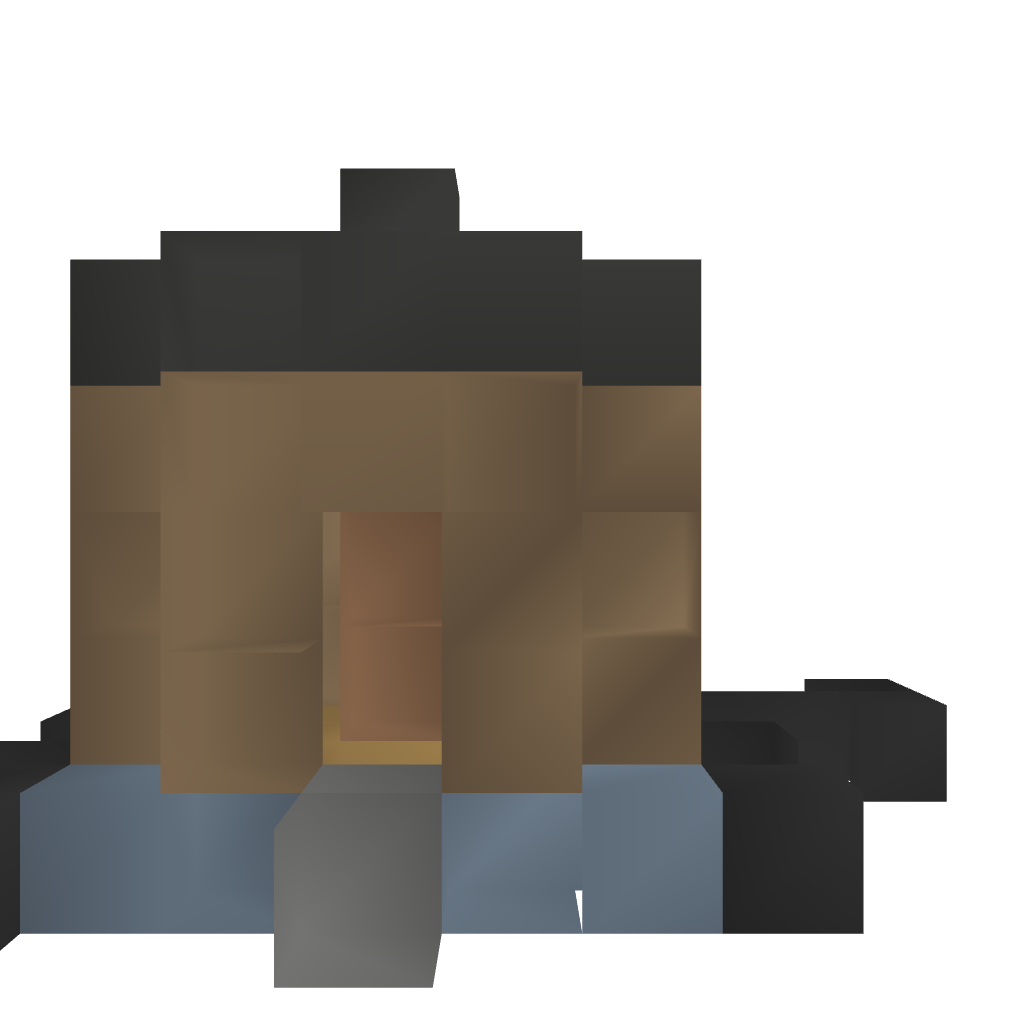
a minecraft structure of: The Dimensional Ripper